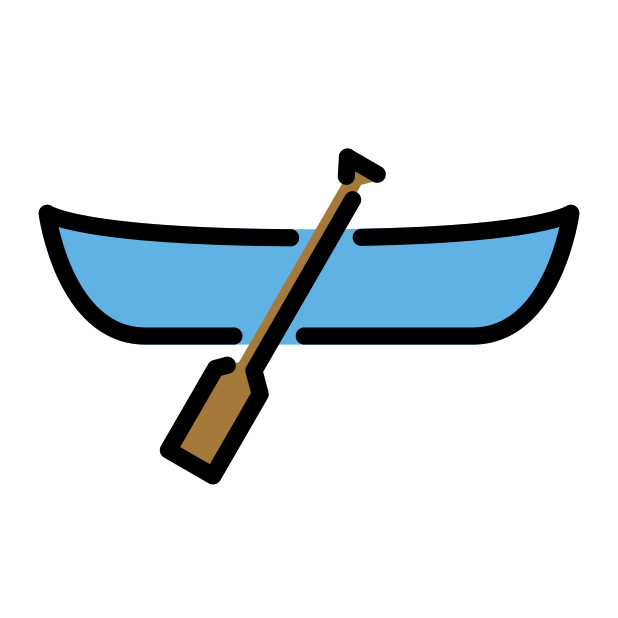
canoe